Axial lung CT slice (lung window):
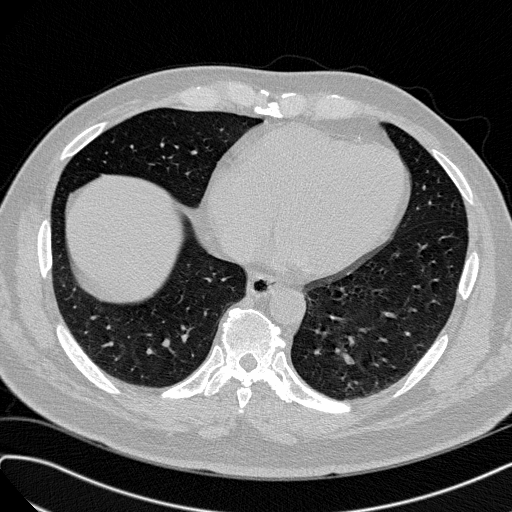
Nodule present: no